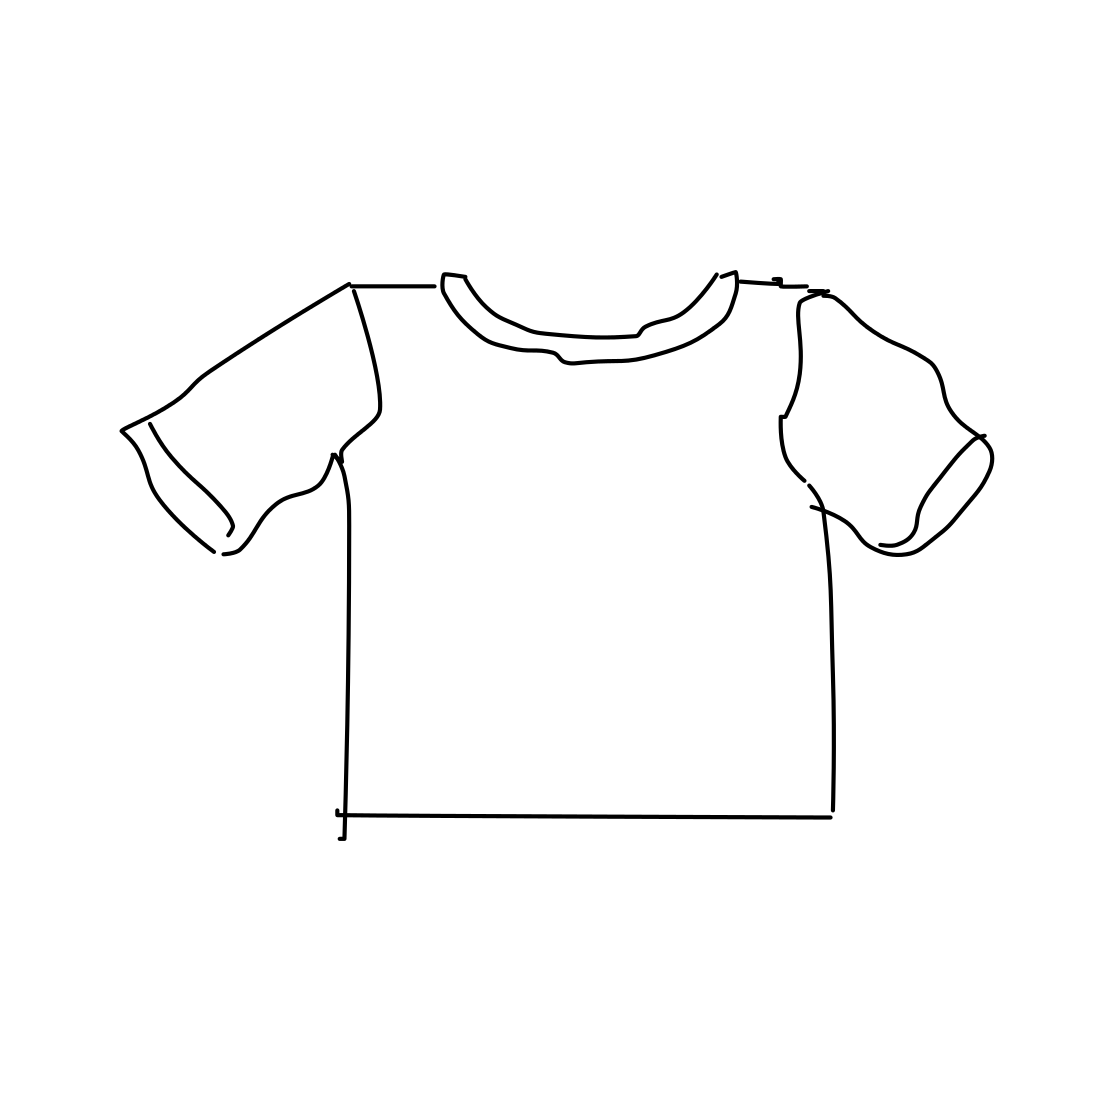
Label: t-shirt